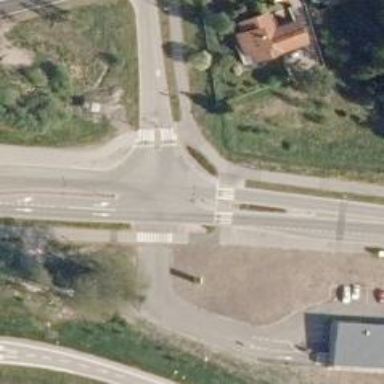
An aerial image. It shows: Uncontrolled road crossing.